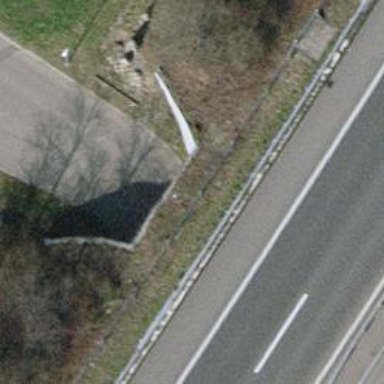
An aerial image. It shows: Unclassified road with asphalt surface passing through agricultural tunnel.